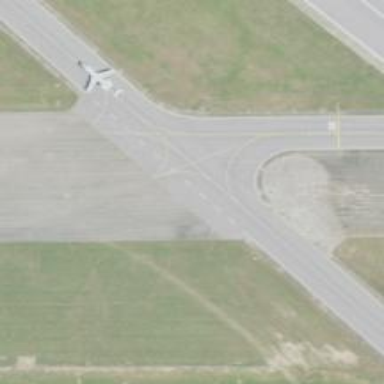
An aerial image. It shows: Image of taxiway at airport.